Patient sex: M
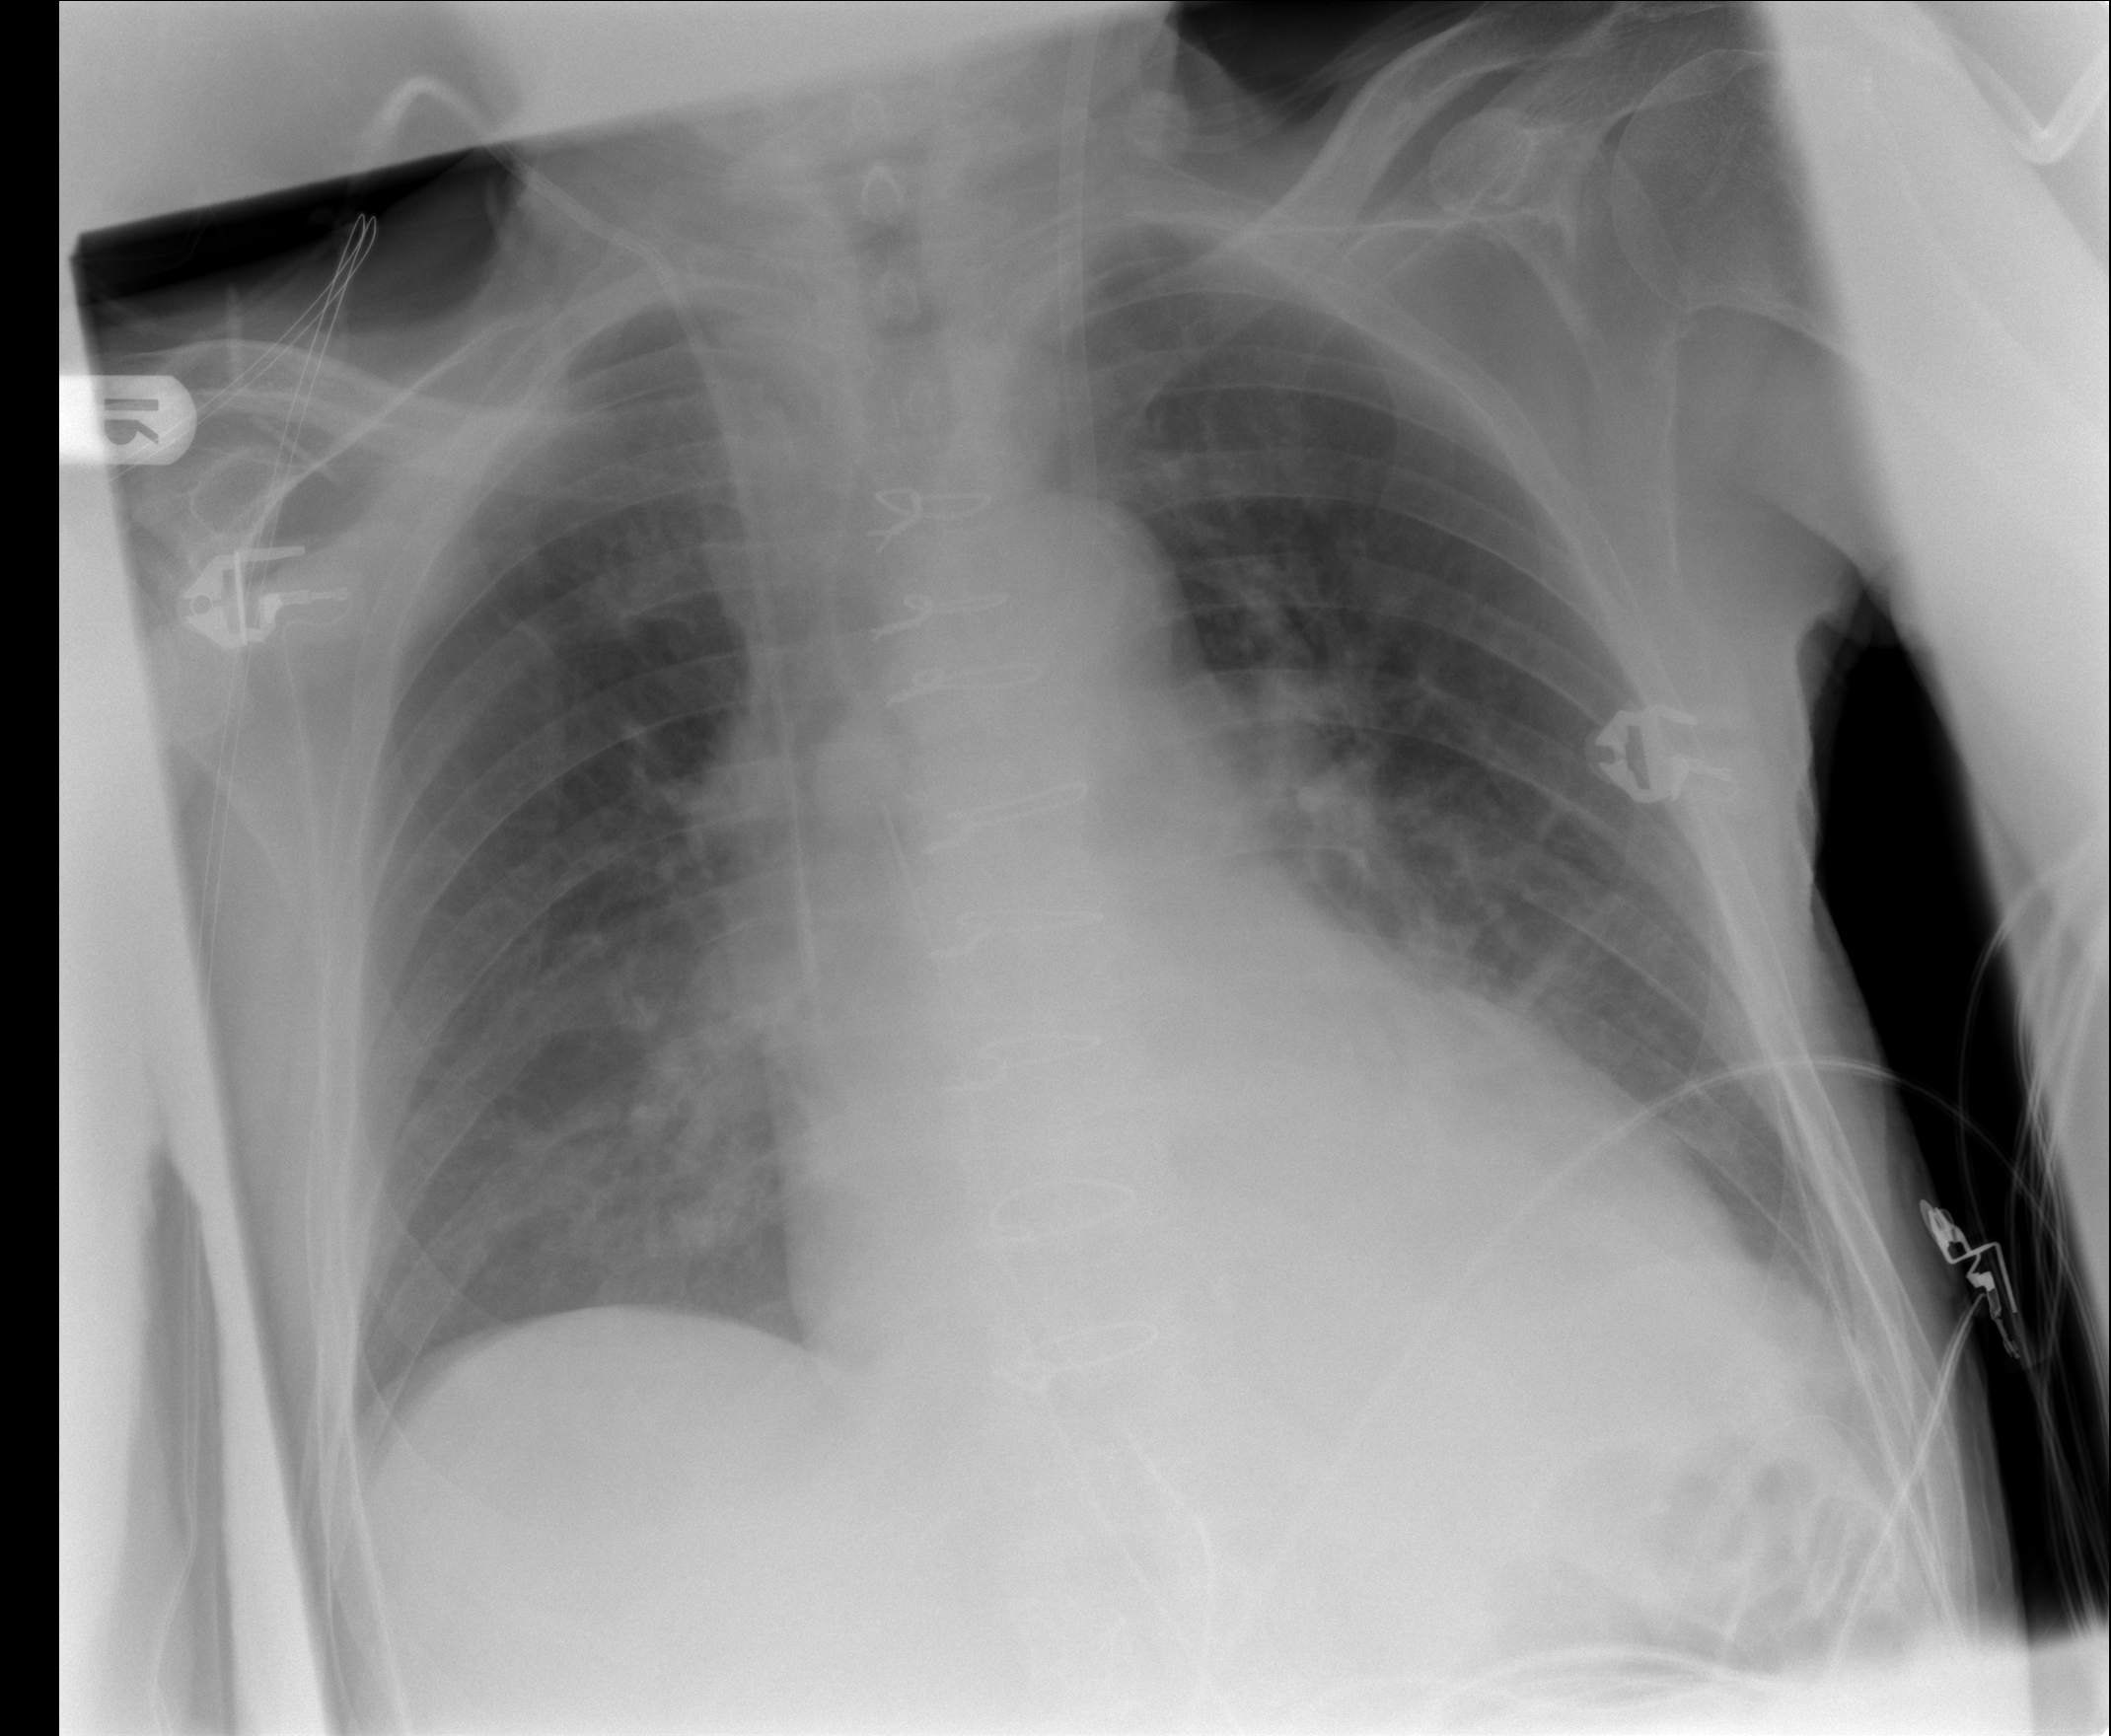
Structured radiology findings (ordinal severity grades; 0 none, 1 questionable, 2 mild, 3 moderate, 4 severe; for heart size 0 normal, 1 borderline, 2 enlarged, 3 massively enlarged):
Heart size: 2
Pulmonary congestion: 2
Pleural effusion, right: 0
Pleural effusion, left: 1
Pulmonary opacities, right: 1
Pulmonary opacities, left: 1
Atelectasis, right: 1
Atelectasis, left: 1